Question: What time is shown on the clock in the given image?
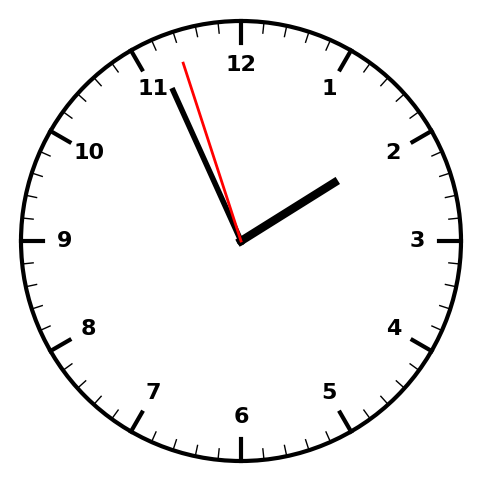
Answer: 01:55:57